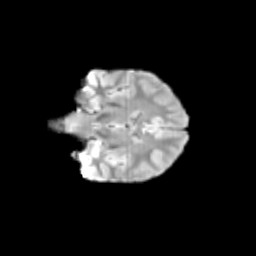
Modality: T2w
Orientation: coronal
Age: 12
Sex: female
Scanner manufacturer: siemens
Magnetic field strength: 3 T
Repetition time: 3.8 s
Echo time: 0.07 s